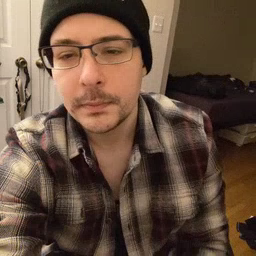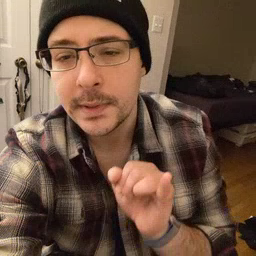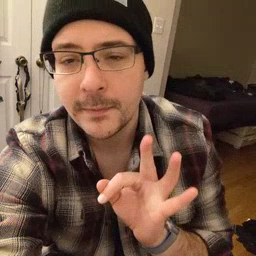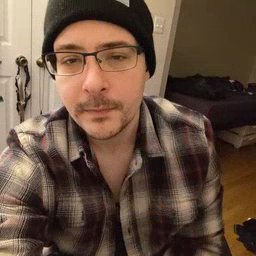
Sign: if